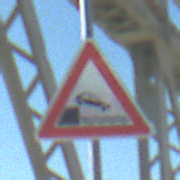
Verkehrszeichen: Ufer
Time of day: MorningAfternoon
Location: Outdoor (Special)
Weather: Clear
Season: NotSpecified
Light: Natural